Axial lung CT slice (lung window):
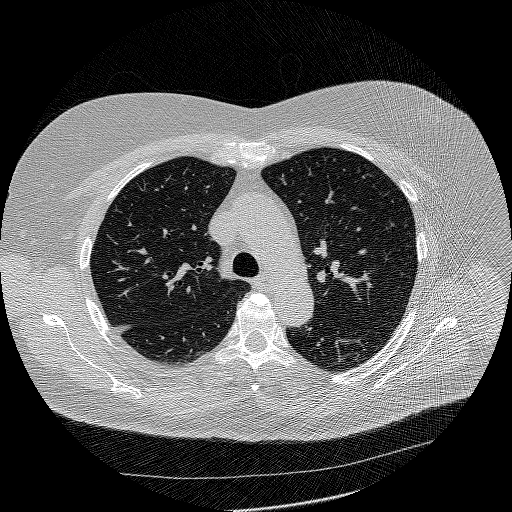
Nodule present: no